【题型】选择题　【知识点】解析几何　【难度】medium
已知曲线 $C$ 的方程是 $\left(x-\frac{|x|}{x}\right)^2+\left(y-\frac{|y|}{y}\right)^2=8$，给出下列四个结论：

\textcircled{1} 曲线 $C$ 与两坐标轴有公共点；

\textcircled{2} 曲线 $C$ 既是中心对称图形，又是轴对称图形；

\textcircled{3} 若点 $P$，$Q$ 都在曲线 $C$ 上，则 $|PQ|$ 的最大值是 $6\sqrt{2}$；

\textcircled{4} 曲线 $C$ 围成图形的面积大小在区间 $(40,44)$ 内.

所有正确结论的序号是（ ）

A. \textcircled{1}\textcircled{2} \quad B. \textcircled{1}\textcircled{3} \quad C. \textcircled{2}\textcircled{3} \quad D. \textcircled{2}\textcircled{4}
【解答】
【答案】C

【知识点】定点到圆上点的最值（范围）、圆的弧长、面积、圆心角等计算

【分析】

画出函数图像，根据图像得到\textcircled{1}错误，\textcircled{2}正确，$|PQ|$ 的最大值是相对的两圆心的距离加上两个半径，计算得到\textcircled{3}正确，计算得到 $S>44$，\textcircled{4}错误，得到答案.

【详解】
当 $x>0$，$y>0$ 时，$(x-1)^2+(y-1)^2=8$；

当 $x>0$，$y<0$ 时，$(x-1)^2+(y+1)^2=8$；

当 $x<0$，$y>0$ 时，$(x+1)^2+(y-1)^2=8$；

当 $x<0$，$y<0$ 时，$(x+1)^2+(y+1)^2=8$；

圆半径 $r=2\sqrt{2}$，画出图像，如图所示：

对\textcircled{1}：曲线 $C$ 与两坐标轴没有公共点，错误；

对\textcircled{2}：曲线 $C$ 既是中心对称图形，又是轴对称图形，正确；

对\textcircled{3}：点 $P$，$Q$ 都在曲线 $C$ 上，则 $|PQ|$ 的最大值是相对的两圆心的距离加上两个半径，即
\[
\sqrt{(1+1)^2+(1+1)^2}+2r = 2\sqrt{2}+4\sqrt{2}=6\sqrt{2}，
\]
正确；

对\textcircled{4}：$(x-1)^2+(y-1)^2=8$ 与 $x,y$ 轴的一个交点分别为 $(\sqrt{7}+1,0)$，$(0,\sqrt{7}+1)$，在 $\triangle OBC$ 中，
\[
\frac{2\sqrt{2}}{\sin\frac{\pi}{4}}=\frac{|OB|}{\sin\angle OCB},
\]
故
\[
\sin\angle OCB = \frac{1+\sqrt{7}}{4}>\frac{\sqrt{3}}{2},\quad \angle OCB\in\left(\frac{\pi}{2},\pi\right),
\]
故
\[
\angle OCB<\frac{2\pi}{3}, \angle ACB>2\pi-2\times\frac{2\pi}{3}=\frac{2\pi}{3},
S>4\left(S_{\triangle OBC}+S_{\triangle OAC}+\frac{\frac{2\pi}{3}}{2\pi}\pi r^2\right)=4\left(1+\sqrt{7}+\frac{8\pi}{3}\right)>4(1+2+8)=44,
\]
错误.

故选：C

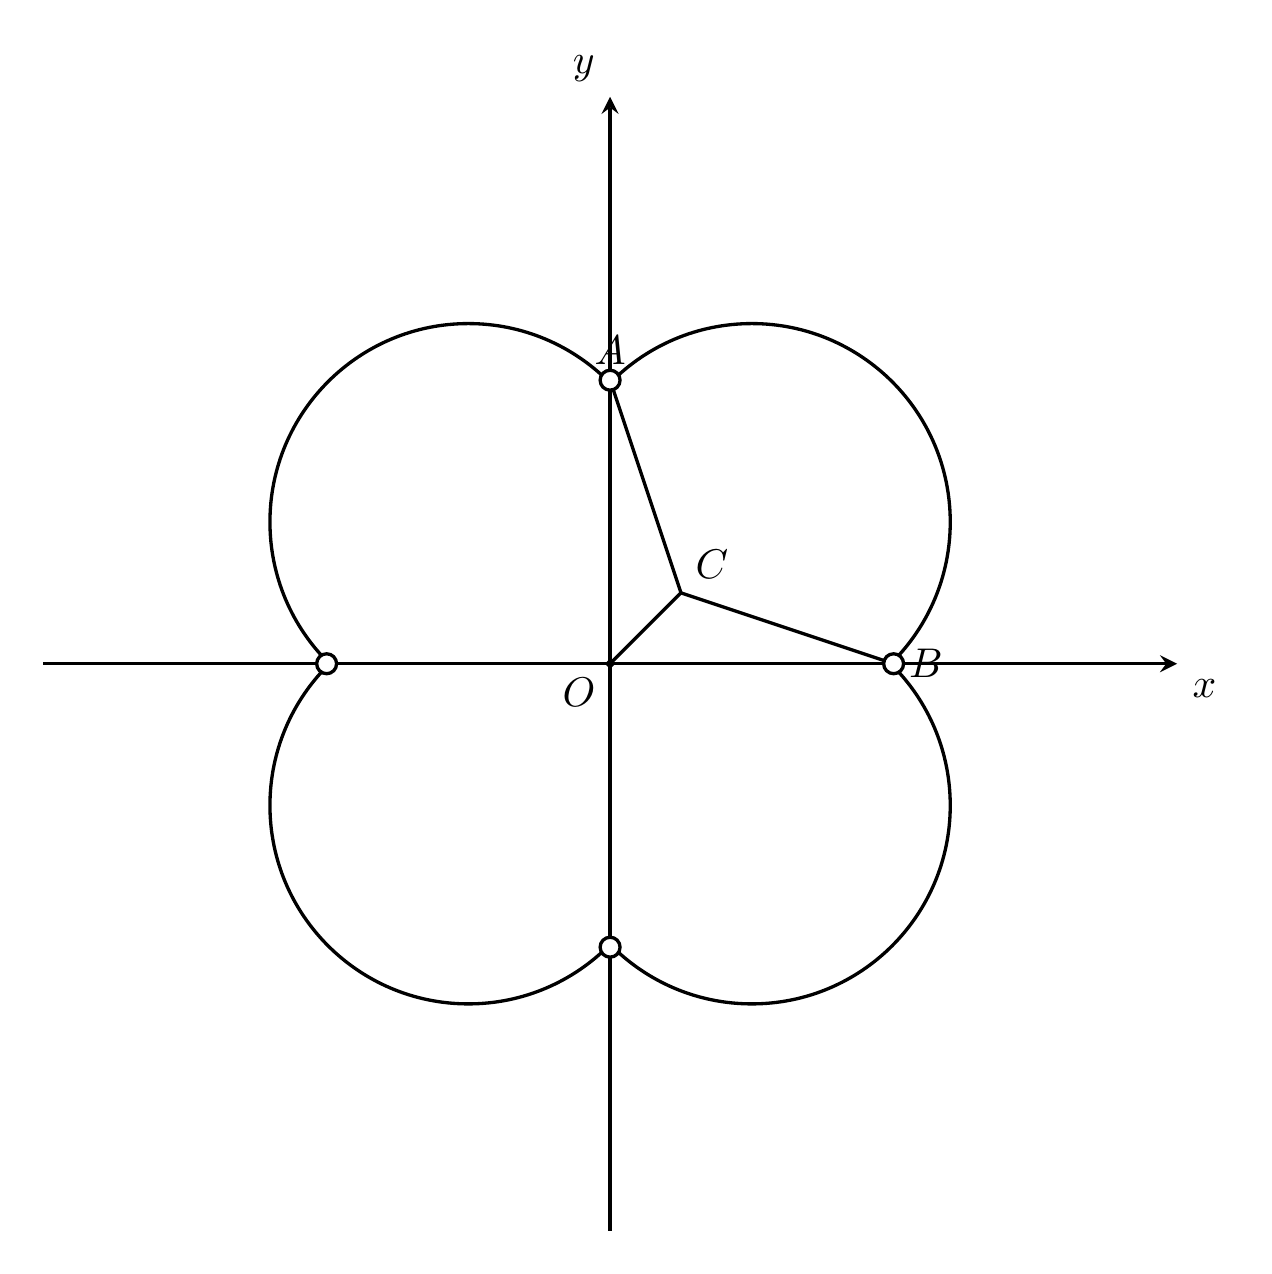